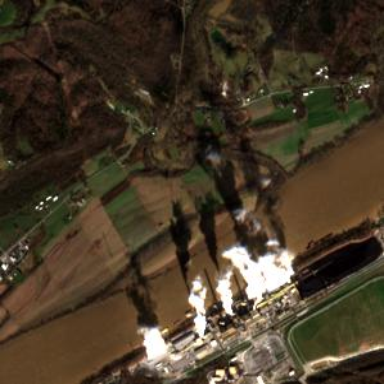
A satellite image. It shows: Industrial area with coal power plant.